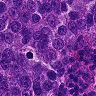
Metastatic tissue present: yes